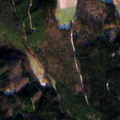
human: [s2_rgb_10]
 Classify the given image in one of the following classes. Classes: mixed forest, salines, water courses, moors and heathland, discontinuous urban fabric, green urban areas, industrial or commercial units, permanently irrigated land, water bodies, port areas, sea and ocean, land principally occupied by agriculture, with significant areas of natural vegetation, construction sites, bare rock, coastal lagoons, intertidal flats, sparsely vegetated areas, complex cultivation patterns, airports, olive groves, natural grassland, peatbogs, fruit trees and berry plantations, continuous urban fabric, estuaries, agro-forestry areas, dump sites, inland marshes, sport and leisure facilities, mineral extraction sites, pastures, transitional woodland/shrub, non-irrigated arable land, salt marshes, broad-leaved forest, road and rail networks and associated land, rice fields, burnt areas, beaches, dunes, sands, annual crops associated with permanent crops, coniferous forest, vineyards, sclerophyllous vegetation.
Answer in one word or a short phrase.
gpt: complex cultivation patterns, coniferous forest, mixed forest